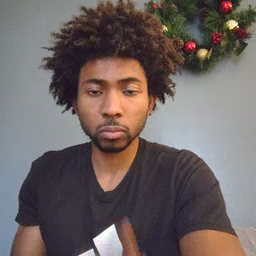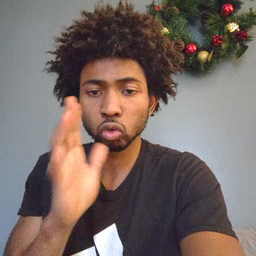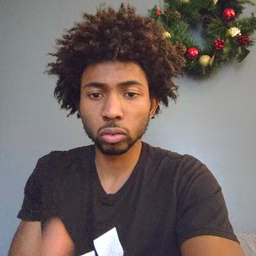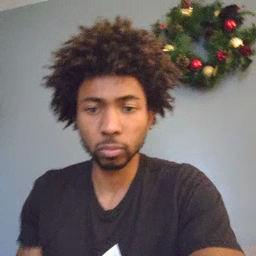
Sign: grandma